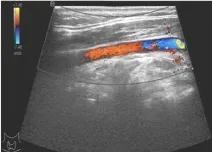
Ultrasound and flow chart of Patient #2 after ablation. (F) One week after thrombolysis, venous thrombosis disappeared, and venous blood flow returned to normal.
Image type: radiology (ultrasound)